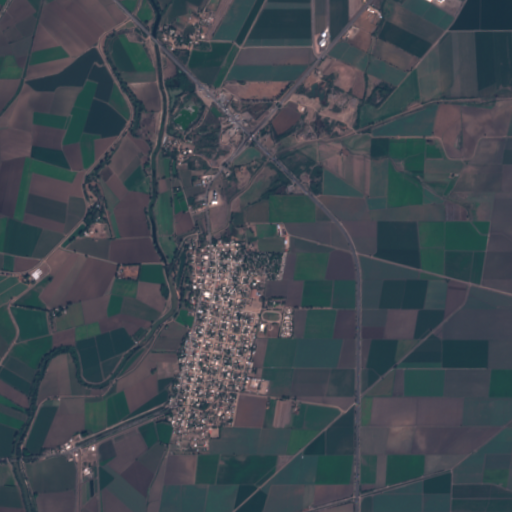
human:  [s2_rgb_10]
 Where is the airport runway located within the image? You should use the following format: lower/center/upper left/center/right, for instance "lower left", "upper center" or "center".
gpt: The airport runway is located in the lower left of the image.
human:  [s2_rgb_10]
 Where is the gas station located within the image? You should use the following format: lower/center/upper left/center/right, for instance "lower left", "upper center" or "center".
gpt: The gas station is located in the upper center of the image.
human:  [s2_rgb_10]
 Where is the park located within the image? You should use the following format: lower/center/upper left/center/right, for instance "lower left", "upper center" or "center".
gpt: The park is located in the center of the image.
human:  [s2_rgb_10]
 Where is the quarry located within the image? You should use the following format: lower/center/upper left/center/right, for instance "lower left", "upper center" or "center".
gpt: The quarry is located in the upper center of the image.
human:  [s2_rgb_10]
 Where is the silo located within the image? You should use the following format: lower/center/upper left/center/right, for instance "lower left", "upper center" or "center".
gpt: The silo is located in the center of the image.
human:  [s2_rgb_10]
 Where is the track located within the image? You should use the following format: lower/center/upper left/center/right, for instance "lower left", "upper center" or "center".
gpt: The track is located in the center left of the image.
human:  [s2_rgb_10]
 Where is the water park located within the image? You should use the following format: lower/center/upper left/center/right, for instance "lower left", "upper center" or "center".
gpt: The water park is located in the lower left of the image.
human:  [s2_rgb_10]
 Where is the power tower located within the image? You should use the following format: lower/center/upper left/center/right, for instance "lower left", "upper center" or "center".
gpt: There is no power tower in the image.